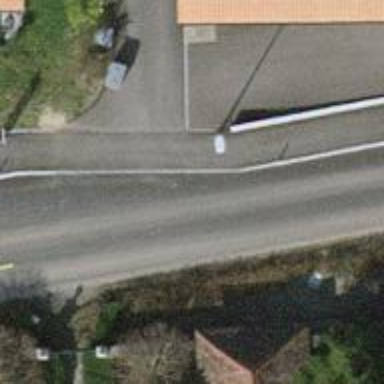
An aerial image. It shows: Unmarked crossing on the road.